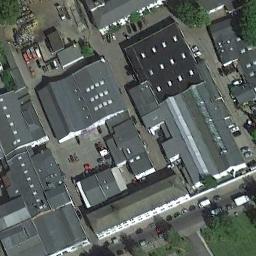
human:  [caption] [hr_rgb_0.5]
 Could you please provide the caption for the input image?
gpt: The industrial area has some workshops of different sizes .

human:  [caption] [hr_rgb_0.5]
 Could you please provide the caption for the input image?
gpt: There are many houses of different shapes  in the industrial zone .

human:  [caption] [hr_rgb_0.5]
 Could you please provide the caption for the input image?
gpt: One building in the industrial area has a red roof .

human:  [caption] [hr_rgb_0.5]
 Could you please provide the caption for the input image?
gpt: There are some black buildings on the industrial area .

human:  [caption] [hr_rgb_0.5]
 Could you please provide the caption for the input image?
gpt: Neatly planned factories and roads in an industrial area with green belts .